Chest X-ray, PA view. Patient: 25 years old, sex F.
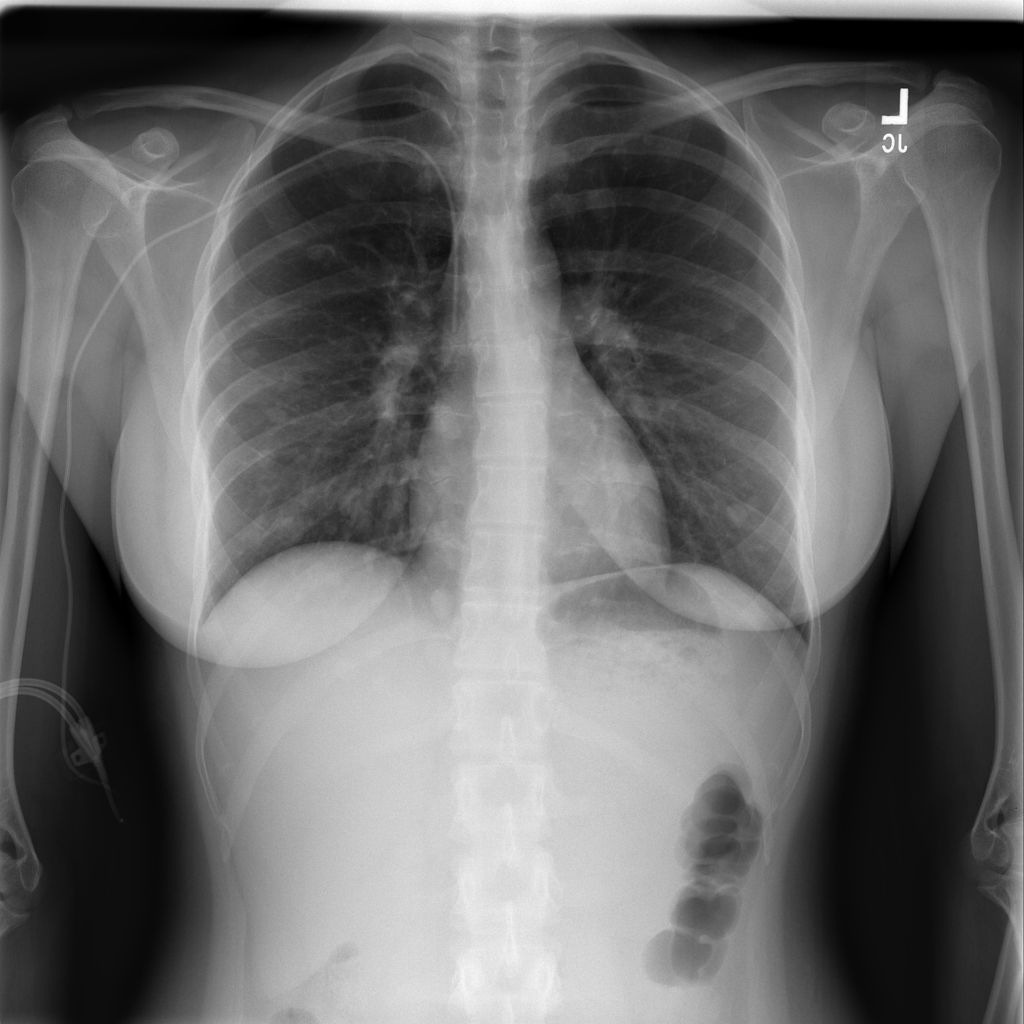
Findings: Effusion